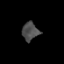
Tissue: prostate
Cell type: T cells
Senescence score: 0.7
Nuclear area (px): 291
Mean DAPI intensity: 75.663